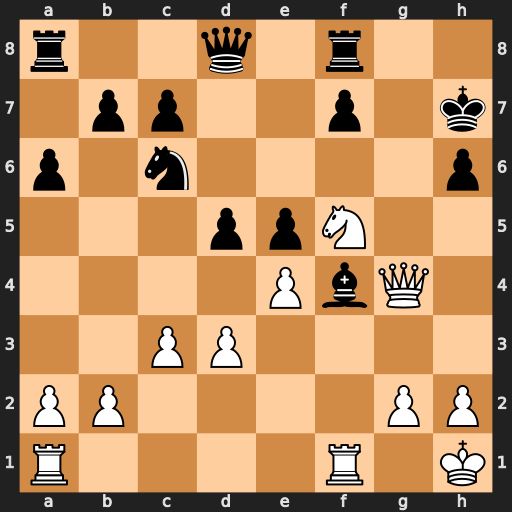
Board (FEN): r2q1r2/1pp2p1k/p1n4p/3ppN2/4PbQ1/2PP4/PP4PP/R4R1K
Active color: w
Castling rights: -
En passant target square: -
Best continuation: Qg7#